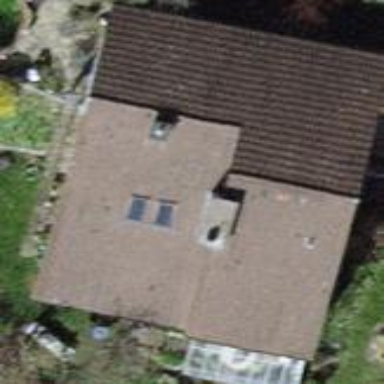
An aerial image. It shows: Detached building with gabled roof.